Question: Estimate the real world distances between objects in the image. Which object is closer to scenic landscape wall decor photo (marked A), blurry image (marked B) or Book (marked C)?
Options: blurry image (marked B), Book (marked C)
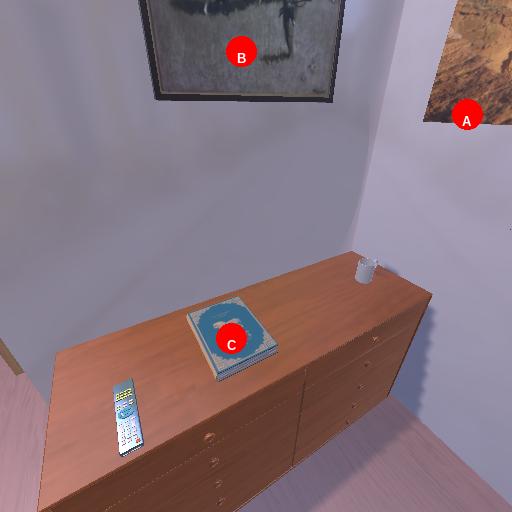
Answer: blurry image (marked B)